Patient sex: F
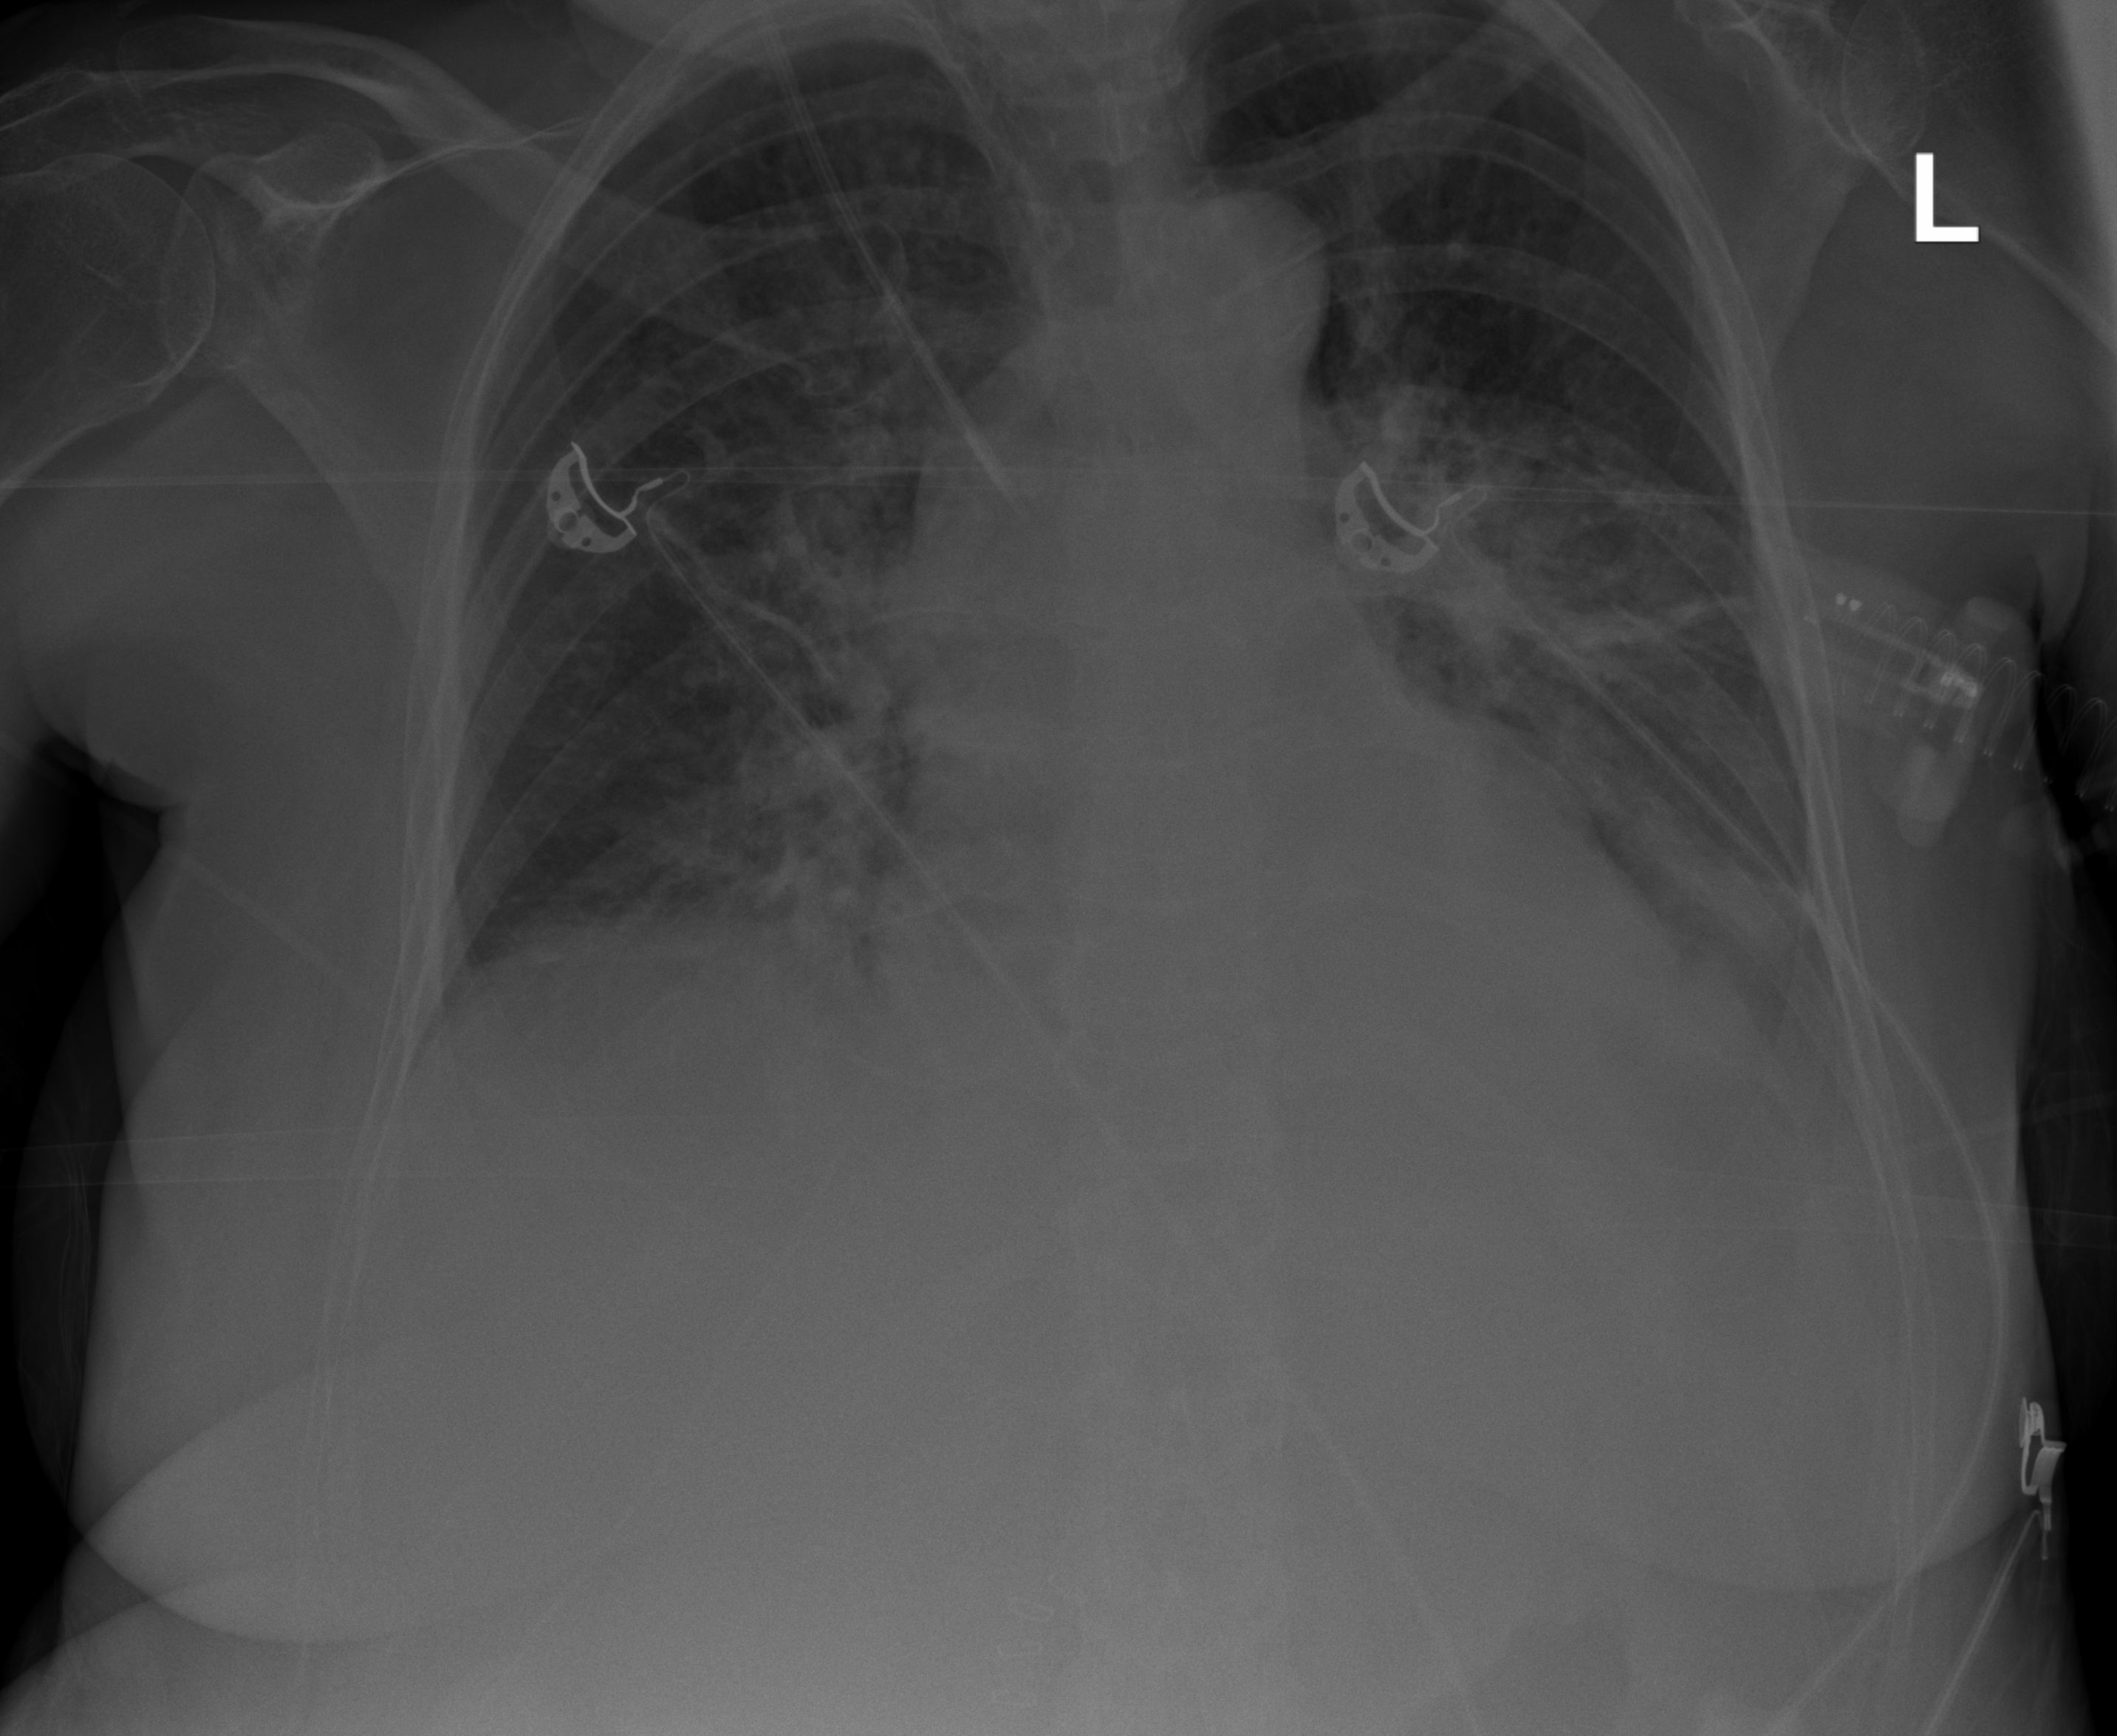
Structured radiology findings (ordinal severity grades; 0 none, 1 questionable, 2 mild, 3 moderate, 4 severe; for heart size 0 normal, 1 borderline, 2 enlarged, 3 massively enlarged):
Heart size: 0
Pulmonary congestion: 0
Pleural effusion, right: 2
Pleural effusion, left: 2
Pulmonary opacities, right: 2
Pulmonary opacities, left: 2
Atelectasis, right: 2
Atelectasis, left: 2